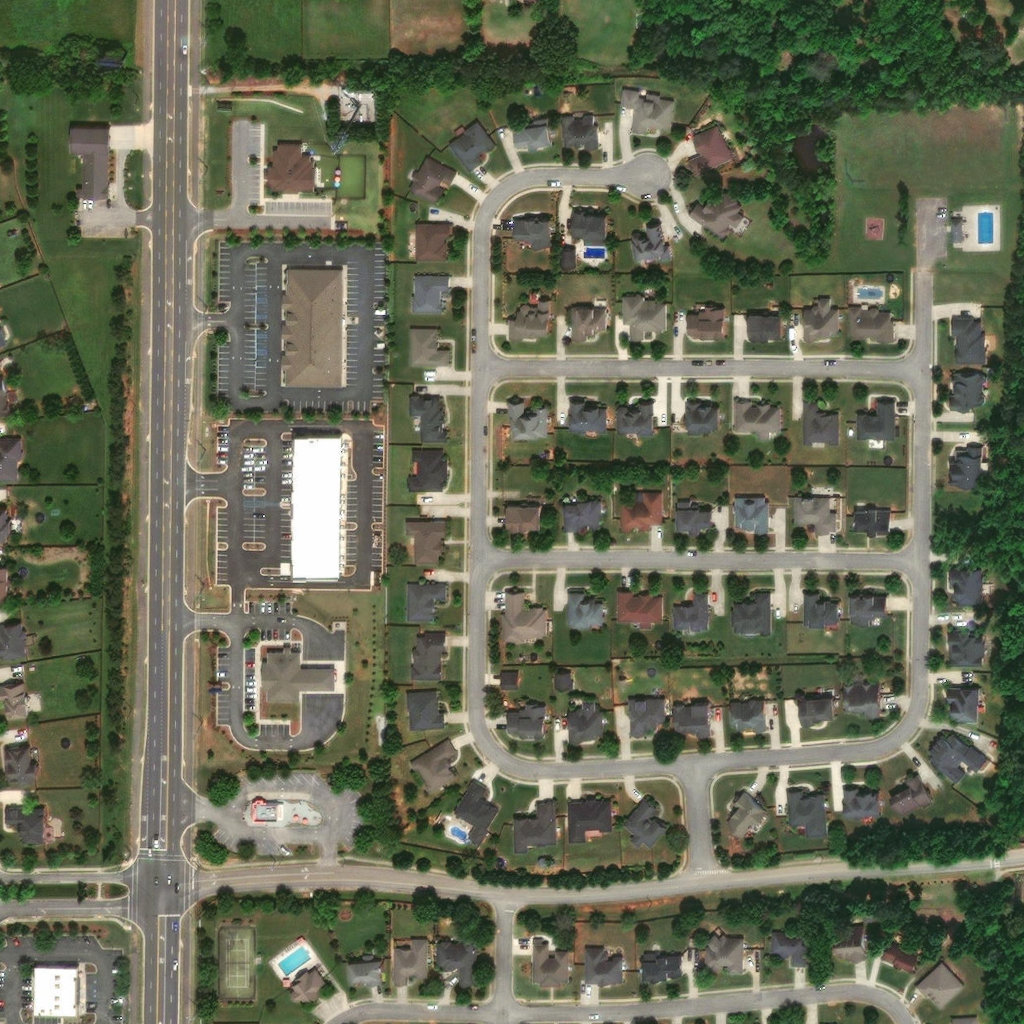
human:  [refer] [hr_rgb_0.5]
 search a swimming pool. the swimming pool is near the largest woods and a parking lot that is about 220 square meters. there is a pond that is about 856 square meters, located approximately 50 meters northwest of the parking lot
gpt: <box>[[95, 20, 97, 23, 0]]</box>

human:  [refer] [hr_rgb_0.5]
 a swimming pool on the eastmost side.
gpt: <box>[[95, 20, 96, 24, 0]]</box>

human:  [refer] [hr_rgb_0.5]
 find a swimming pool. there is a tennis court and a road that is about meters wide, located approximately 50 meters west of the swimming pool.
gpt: <box>[[27, 92, 30, 95, 0]]</box>

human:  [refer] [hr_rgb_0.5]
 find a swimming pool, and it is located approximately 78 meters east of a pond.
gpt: <box>[[95, 20, 97, 23, 0]]</box>

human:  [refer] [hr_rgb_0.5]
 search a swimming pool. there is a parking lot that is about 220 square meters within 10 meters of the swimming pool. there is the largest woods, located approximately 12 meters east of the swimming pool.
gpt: <box>[[95, 20, 97, 23, 0]]</box>

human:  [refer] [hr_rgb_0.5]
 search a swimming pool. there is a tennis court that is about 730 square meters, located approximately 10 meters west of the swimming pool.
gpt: <box>[[26, 92, 30, 95, 0]]</box>